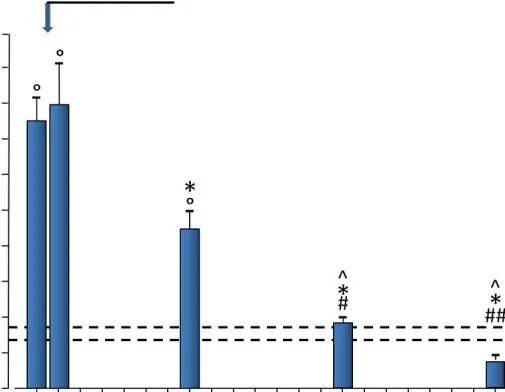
Thrombi formation. On cultured Human Microvascular Endothelial Cells (HMEC-1) line immediately before antibody infusion (Day 0), and 1, 7, 14, and 21 days thereafter. (B) HMEC-1 were activated with ADP and exposed for 2 h to serum (diluted 1:2 with test medium, HBSS with 0.5% BSA) from the patient or with a control serum pool. Perfusion of heparinized whole blood (heparin 10 U/ml) from an healthy subject (added with the fluorescent dye mepacrine 10 microM, to label platelets) was then performed in a thermostatic flow chamber (37 C) in which one surface of the perfusion channel was a glass slide seeded with a monolayer of endothelial cells at a constant flow rate of 1500 sec-1 (60 dynes/cm2). After 3 min, perfusion was stopped, and the slide with the endothelial cell monolayer was dehydrated and fixed in acetone for 20 min. Slides were examined under confocal inverted laser microscopy. Fifteen fields for each slide were systematically digitized along the surface and the area covered by thrombi was quantified by Image J (NIH, Bethesda, MD), and expressed as pixel2 per field analyzed. For each sample the mean of 15 fields (excluding the lowest and the highest values) was calculated. Dashed lines indicated the area covered by thrombi of control serum pool +- SE. Data are reported as means +- SE. P<0.0001,. P<0.001 versus control serum pool; ^P<0.0001 versus day 0; *P<0.0001 versus day 1; #P<0.0001, ##P<0.001 versus day 7. Statistical analysis: ANOVA.
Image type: chart (chart)